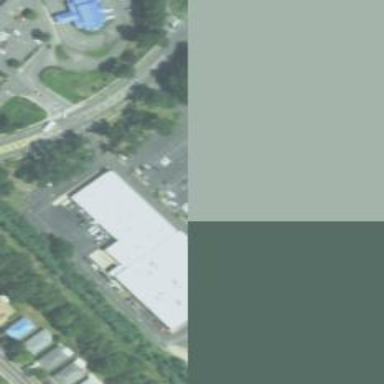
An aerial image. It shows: Retail building.